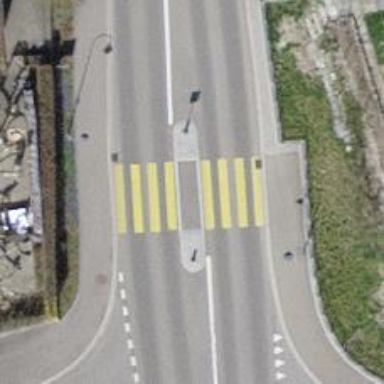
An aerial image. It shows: Zebra crossing on the road.